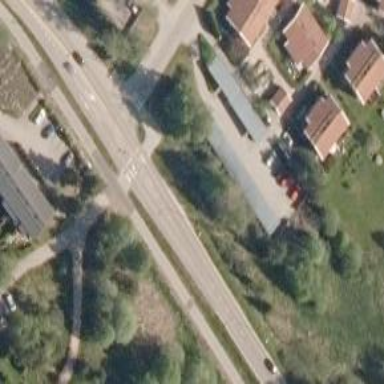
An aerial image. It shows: Marked crossing on the road.